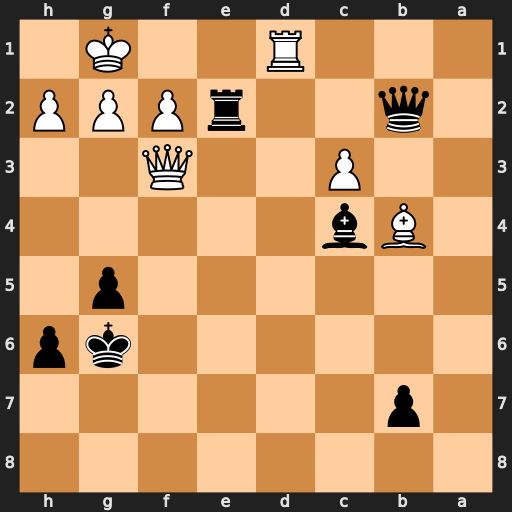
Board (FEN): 8/1p6/6kp/6p1/1Bb5/2P2Q2/1q2rPPP/3R2K1
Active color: b
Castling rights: -
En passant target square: -
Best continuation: Qd2 h4 Qxd1+